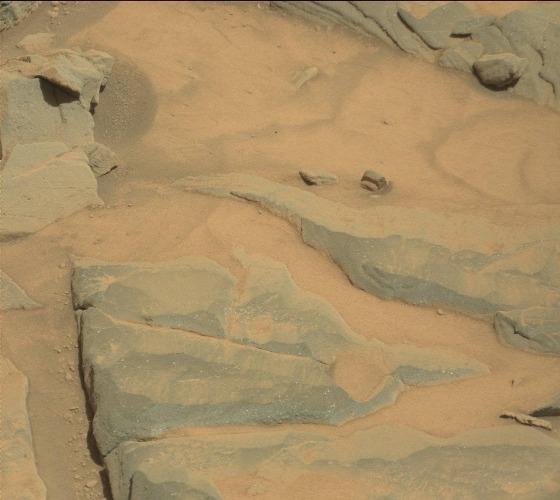
Terrain classes present: Bedrock, Gravel / Sand / Soil, Rock, Shadow